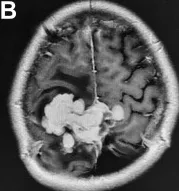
Preoperative MRI showed slight long T2 signal shadow in the frontal-parietal lobe; after enhancement, the lesion demonstrated heterogeneous enhancement with a size of 7.1x5.0x3.7(A-D).
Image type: radiology (mri)